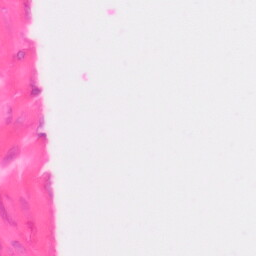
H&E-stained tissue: Colon